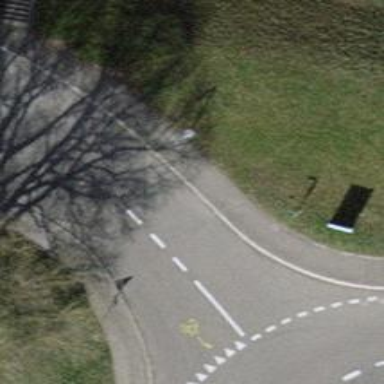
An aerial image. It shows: Asphalt sidewalk.